Interaction volume radius: 5 \u00c5
Interaction volume height: 15 \u00c5
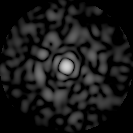
Disorder parameter: 0.8782